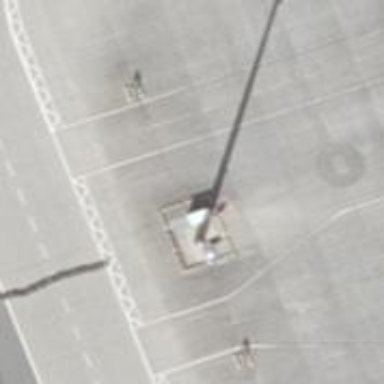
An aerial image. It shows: Mast structure.